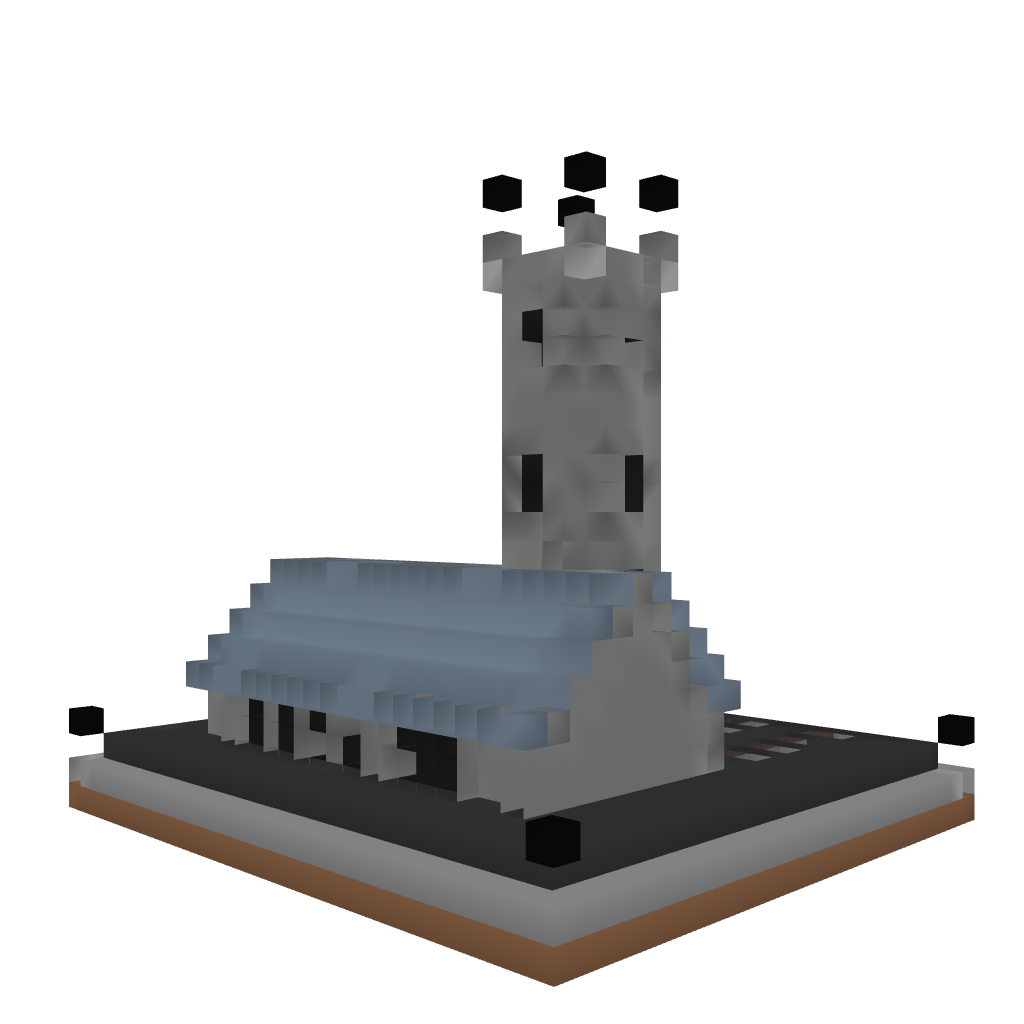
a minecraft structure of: Church with Cemetery